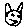
Label: cat